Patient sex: M
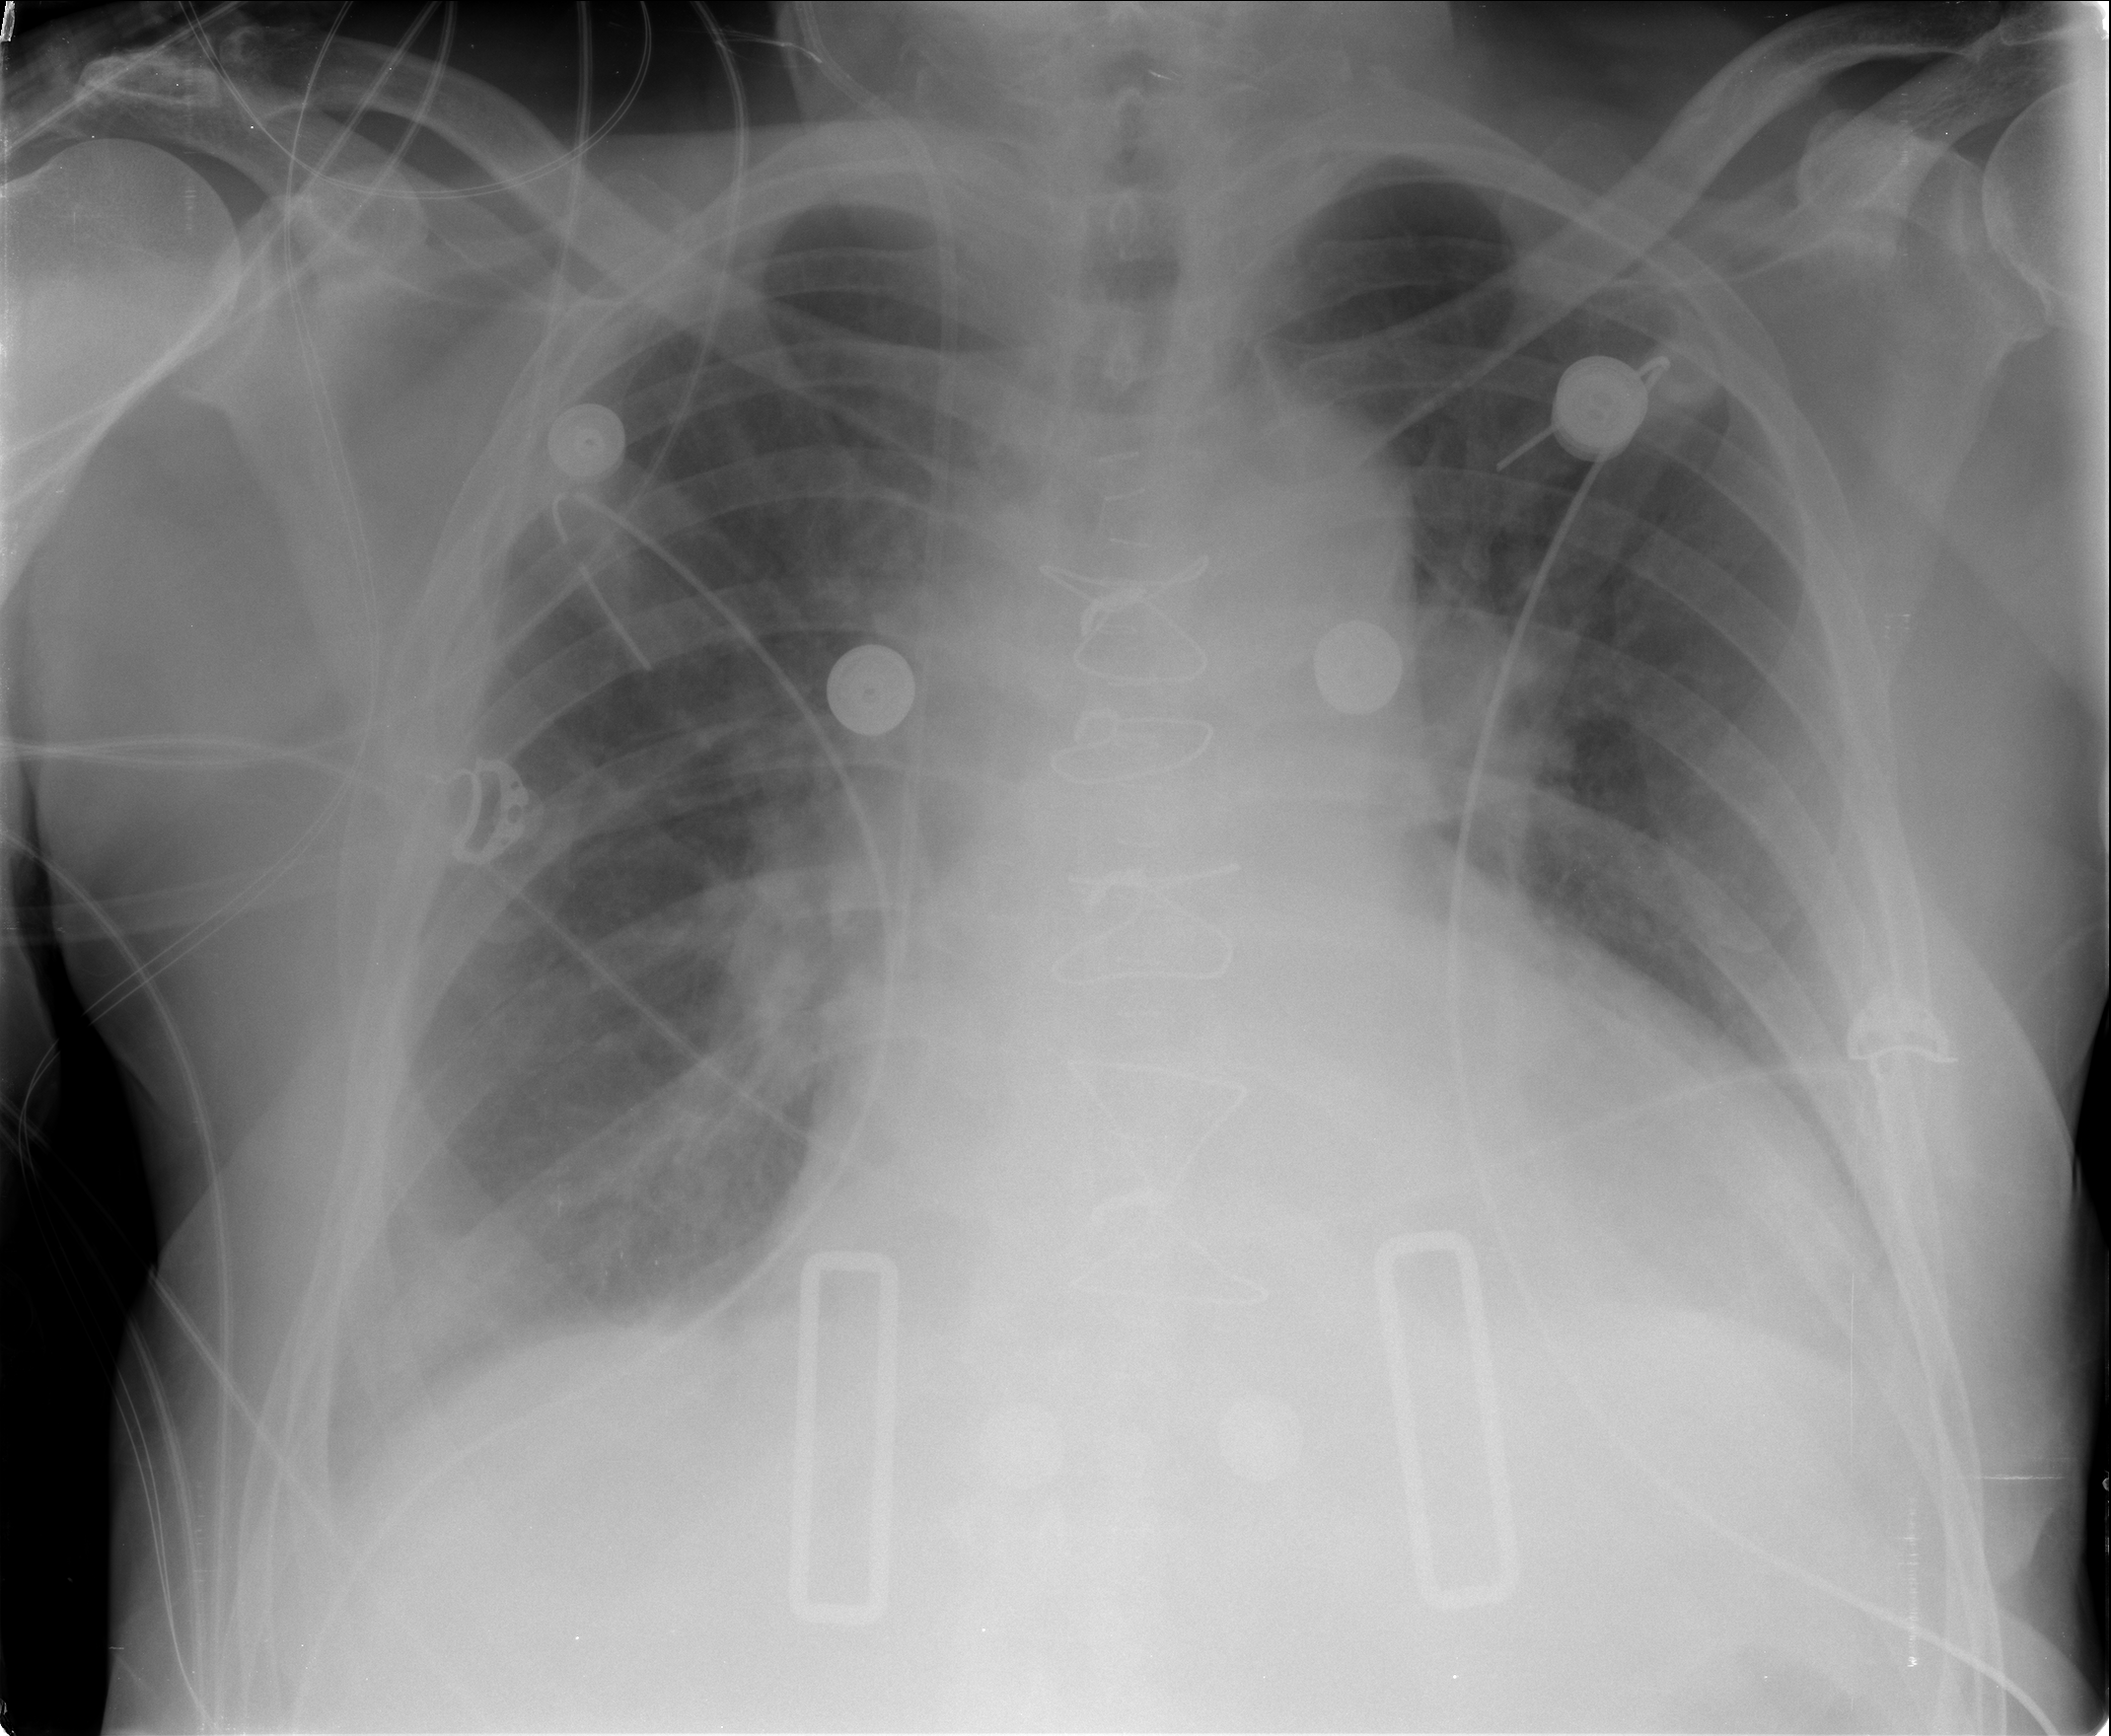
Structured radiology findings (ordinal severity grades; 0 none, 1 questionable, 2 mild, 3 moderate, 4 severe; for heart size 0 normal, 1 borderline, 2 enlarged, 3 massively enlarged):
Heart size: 2
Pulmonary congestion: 2
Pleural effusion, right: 2
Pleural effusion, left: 2
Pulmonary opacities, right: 1
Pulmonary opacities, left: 1
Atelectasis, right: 2
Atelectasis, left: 2